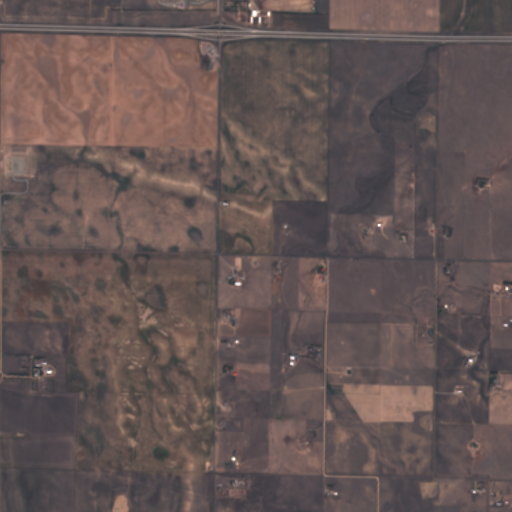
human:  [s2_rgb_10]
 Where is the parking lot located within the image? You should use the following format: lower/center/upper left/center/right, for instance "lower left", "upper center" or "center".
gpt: The parking lot is located in the upper center of the image.
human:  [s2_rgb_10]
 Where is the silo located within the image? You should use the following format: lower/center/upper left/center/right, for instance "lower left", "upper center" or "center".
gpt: The silo is located in the lower left of the image.
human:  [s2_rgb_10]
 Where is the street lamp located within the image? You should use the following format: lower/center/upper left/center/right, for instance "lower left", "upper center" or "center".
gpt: The street lamp is located in the upper center of the image.
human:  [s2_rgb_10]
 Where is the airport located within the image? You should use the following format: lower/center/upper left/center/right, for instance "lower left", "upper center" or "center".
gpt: There is no airport in the image.